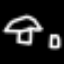
Label: mushroom